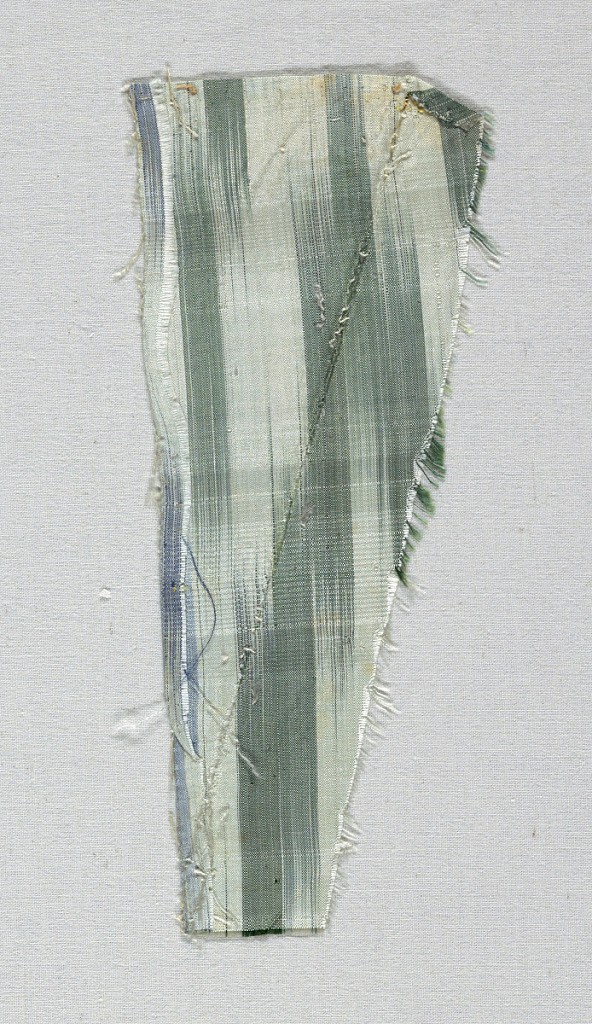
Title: Fragment
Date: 19th century
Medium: silk Technique: warp-faced plain weave patterned by warp dyed (possibly printed) stripes
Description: Ikat-like warp stripes in two shades of pink, magenta, yellow and green. Component "e" has applied yellow silk fringe. Components "d,g" have ikat-like warp stripes in green and blue.